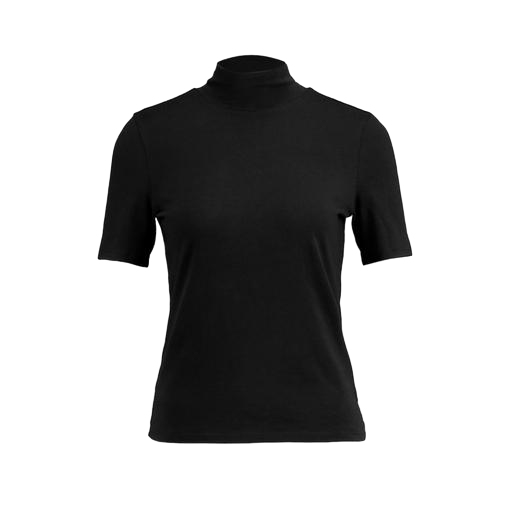
black short-sleeve turtleneck, short-sleeve turtleneck top, black high neck t-shirt, white background